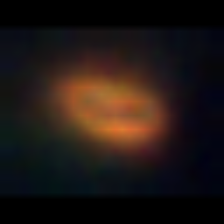
Taxon: Unknown_phyto
Group: Unknown